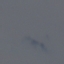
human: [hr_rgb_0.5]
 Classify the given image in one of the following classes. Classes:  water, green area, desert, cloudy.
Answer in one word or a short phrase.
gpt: water